Interaction volume radius: 5 \u00c5
Interaction volume height: 25 \u00c5
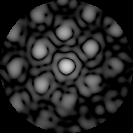
Disorder parameter: 0.409